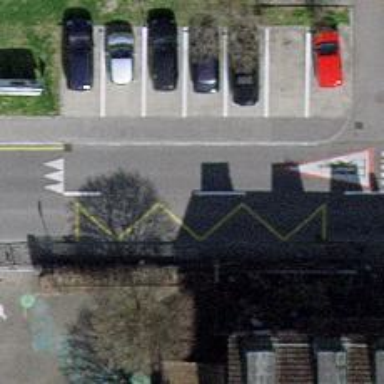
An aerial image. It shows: Bus stop with stop position for public transport.